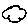
Label: cloud